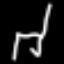
Label: chair